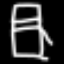
Label: chair